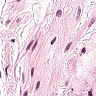
Metastatic tissue present: no